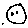
Label: moon